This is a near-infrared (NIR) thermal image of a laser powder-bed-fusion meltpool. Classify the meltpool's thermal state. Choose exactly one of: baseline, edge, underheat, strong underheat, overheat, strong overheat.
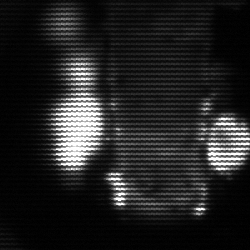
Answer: strong underheat